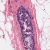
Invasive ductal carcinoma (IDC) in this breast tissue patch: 0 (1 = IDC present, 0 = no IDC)